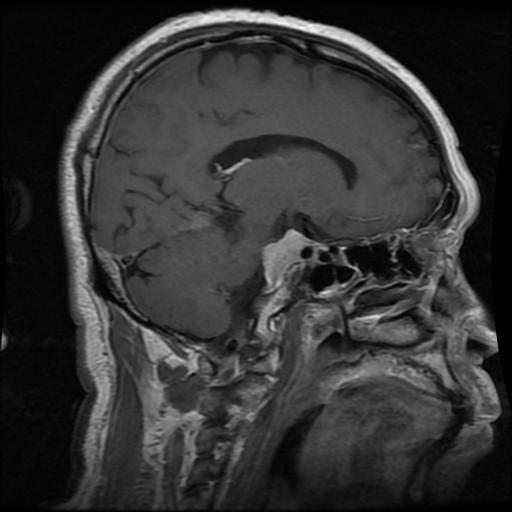
Label: meningioma